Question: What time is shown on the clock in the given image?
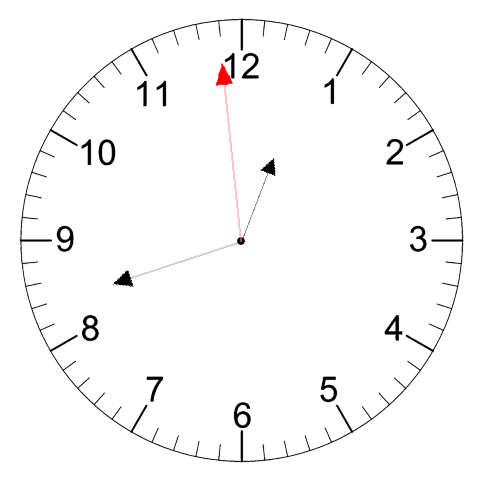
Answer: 12:41:59